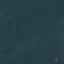
Land use / land cover class: Forest